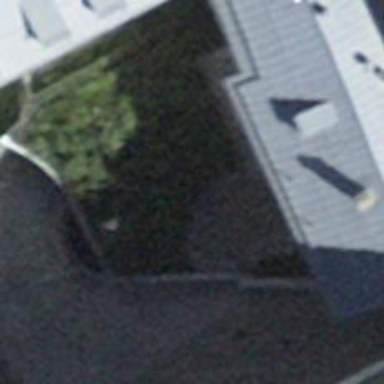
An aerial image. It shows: Driveway tunnel.